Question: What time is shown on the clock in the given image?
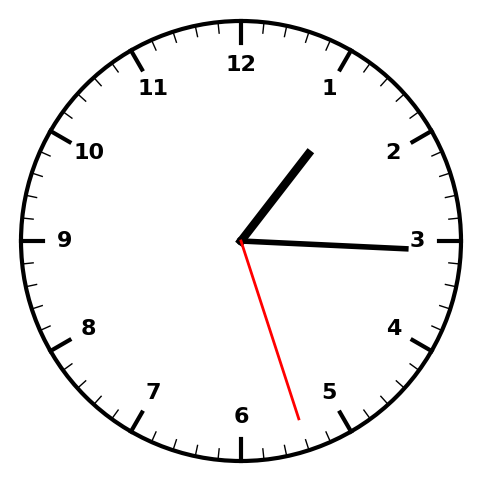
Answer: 01:15:27